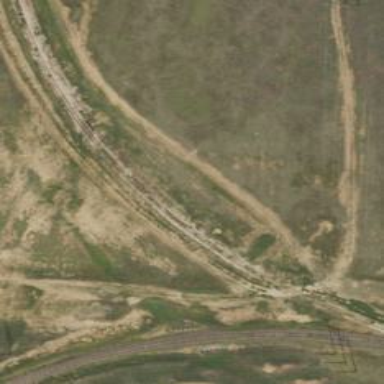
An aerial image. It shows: Spur service.